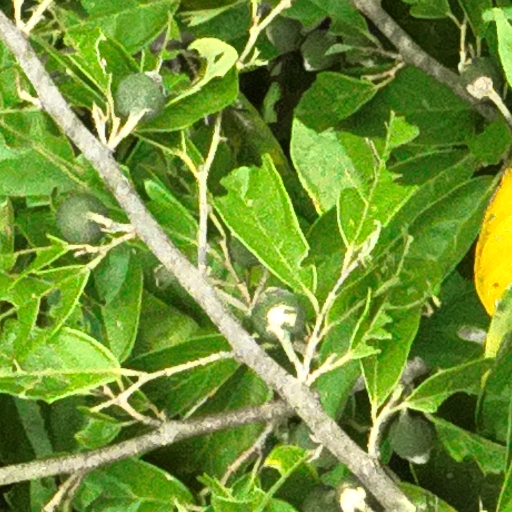
Species: Quararibea stenophylla
GBIF accepted scientific name: Quararibea stenophylla
Crown area (m\u00b2): 86.884